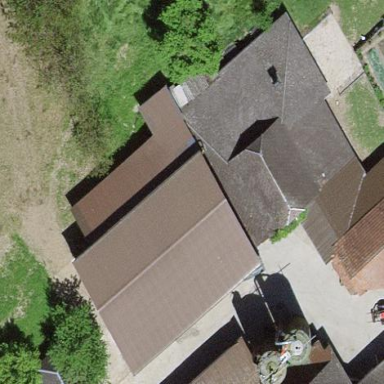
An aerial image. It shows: Rural barn.